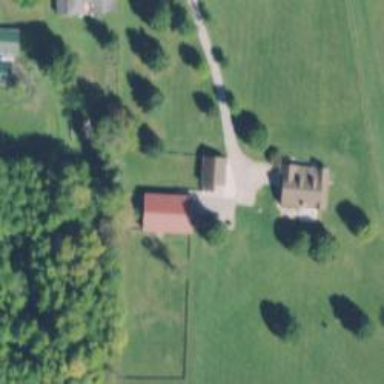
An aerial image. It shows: Driveway.